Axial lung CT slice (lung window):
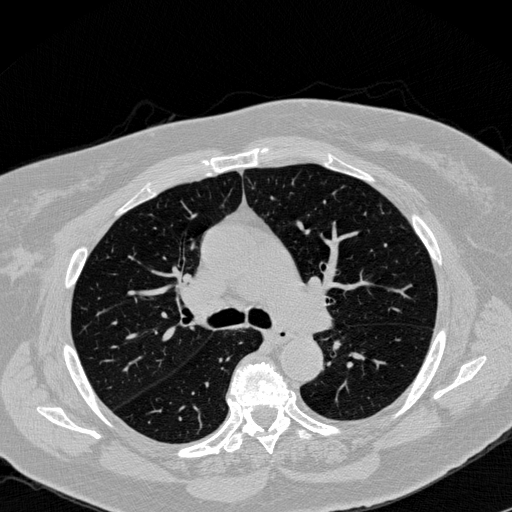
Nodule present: no